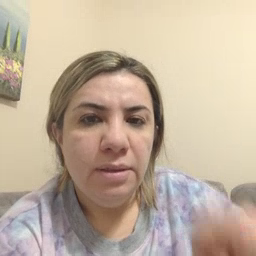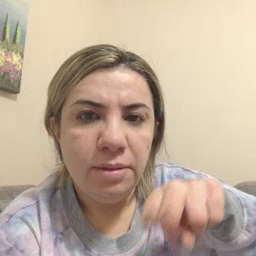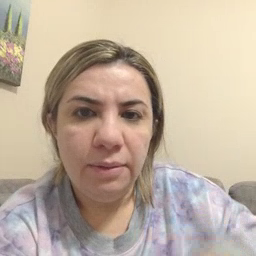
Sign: chair